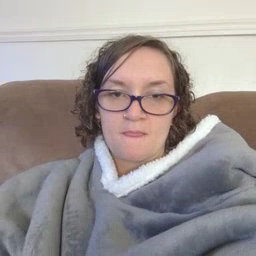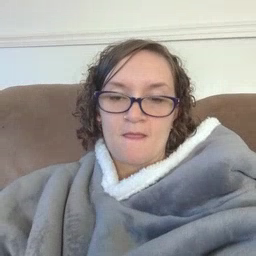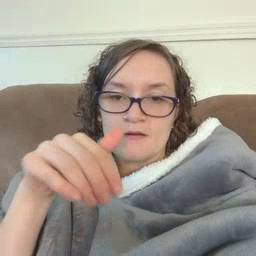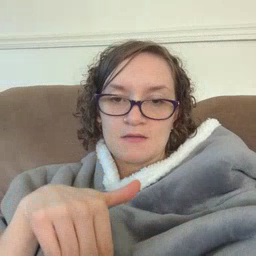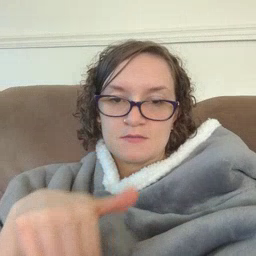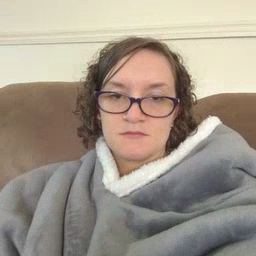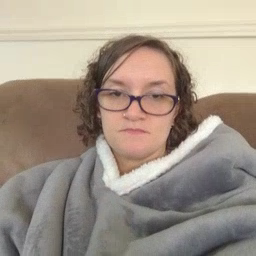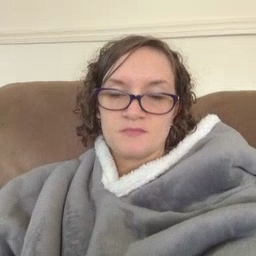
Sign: night